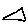
Label: triangle